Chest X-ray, AP view. Patient: 53 years old, sex M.
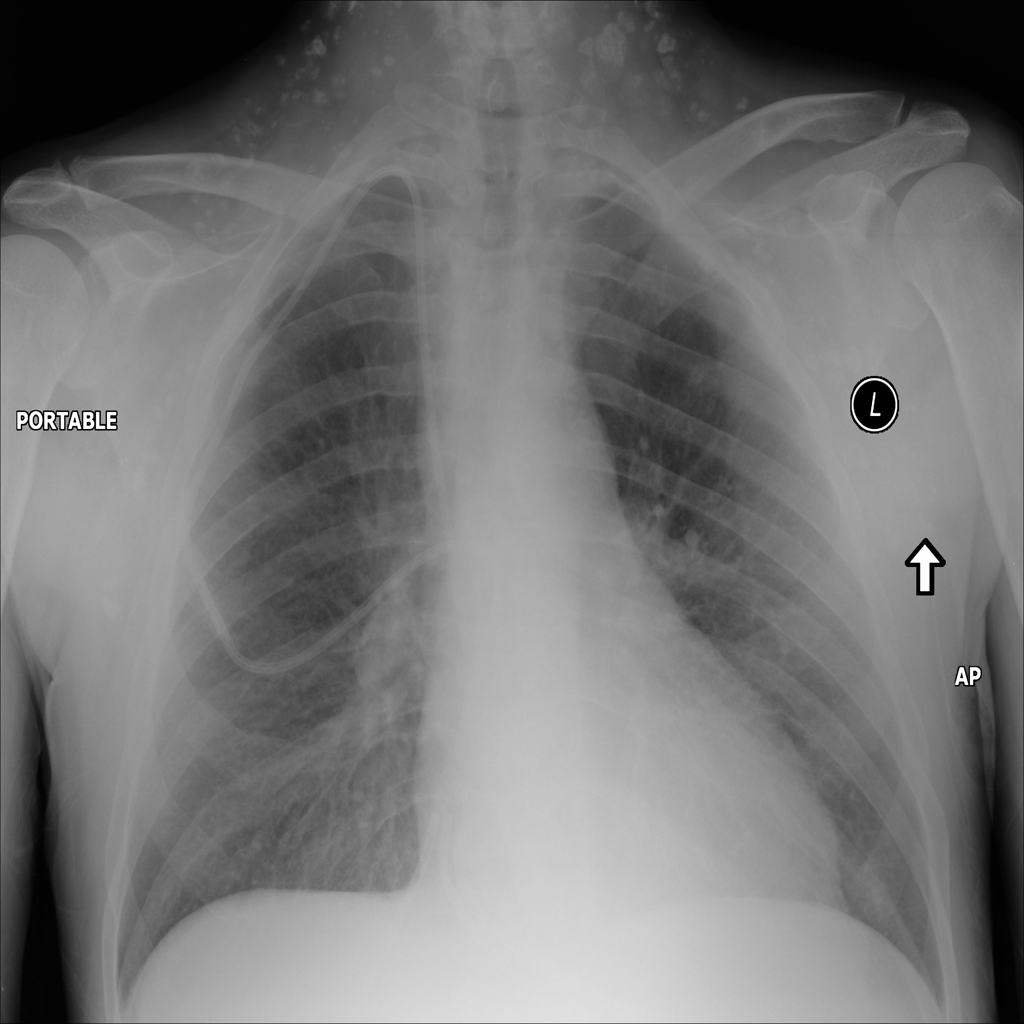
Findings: Effusion, Nodule